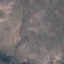
Land use / land cover class: HerbaceousVegetation